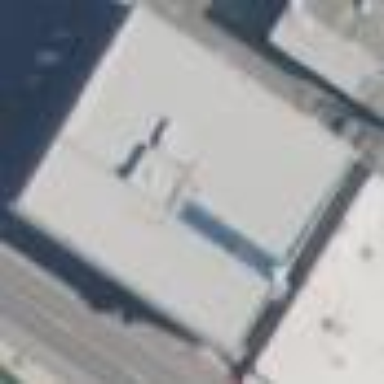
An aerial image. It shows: Commercial building.